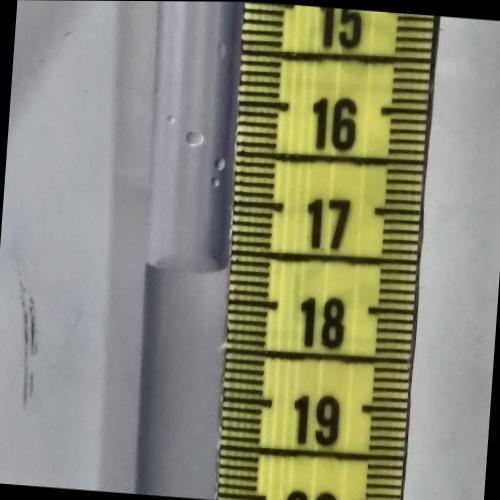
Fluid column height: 17.7 cm